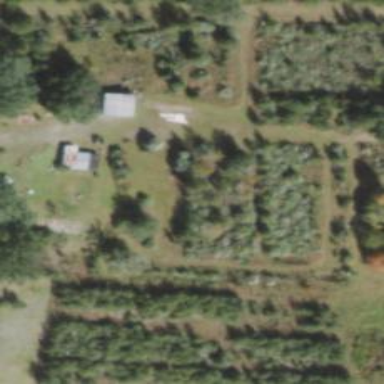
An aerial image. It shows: Plant nursery specializing in trees.